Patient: sex F, age 44
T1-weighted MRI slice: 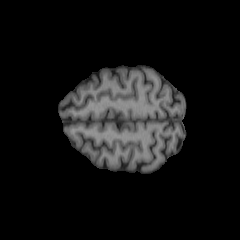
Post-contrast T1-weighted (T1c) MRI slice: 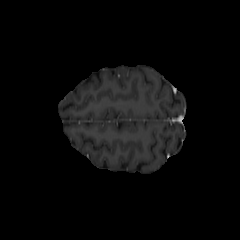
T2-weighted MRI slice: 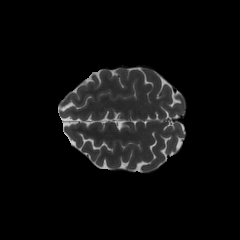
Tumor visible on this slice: no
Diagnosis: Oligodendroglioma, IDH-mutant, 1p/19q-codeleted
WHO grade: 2